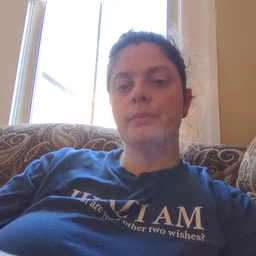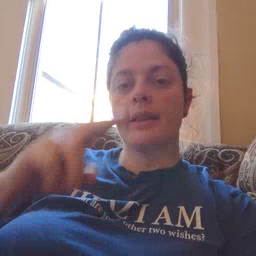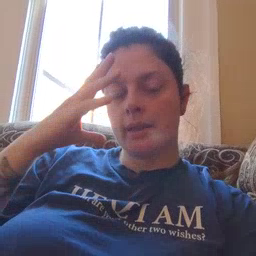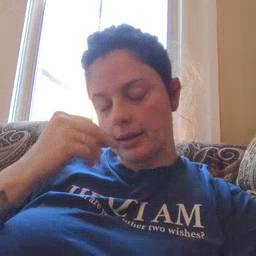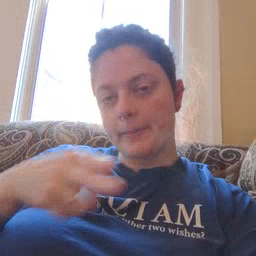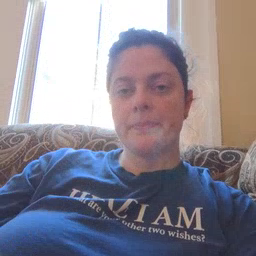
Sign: nap